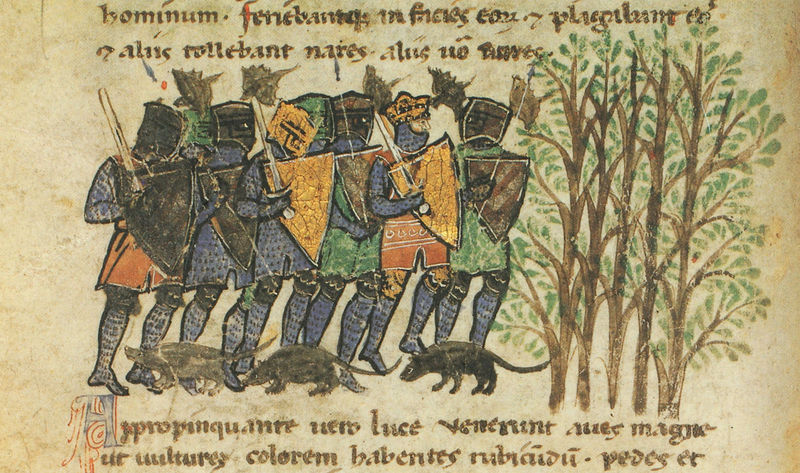
Titel: Alexanderroman
Institution: Leipzig, Stadtbibliothek
Schlagwörter: baum, blau, blätter, laub, bäume, gelb, grün, hund, hunde, rot, tiere, stehen, bild, gehen, gold, krone, wald, schrift, papier, krieg, könig, schild, buch, schilder, schwert, schwerter, text, waffen, initiale, helm, ritter, rüstung, helme, mittelalter, kreuzzug, latein, schilde, rüstungen, buchmalerei, nager, mäuse, ratten, waldspaziergang, luce, könmig, 12.jahundert, 10.jahundert, wolkenstein, hominum